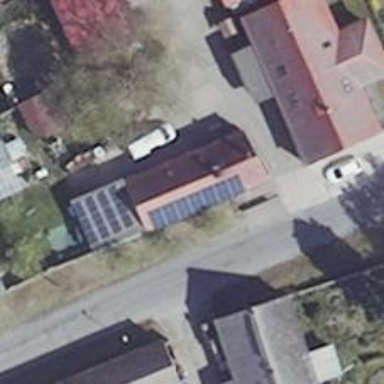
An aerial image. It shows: Solar-powered generator using photovoltaic technology. This small installation generates electricity through solar photovoltaic panels.